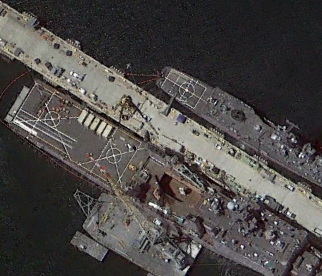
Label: combat